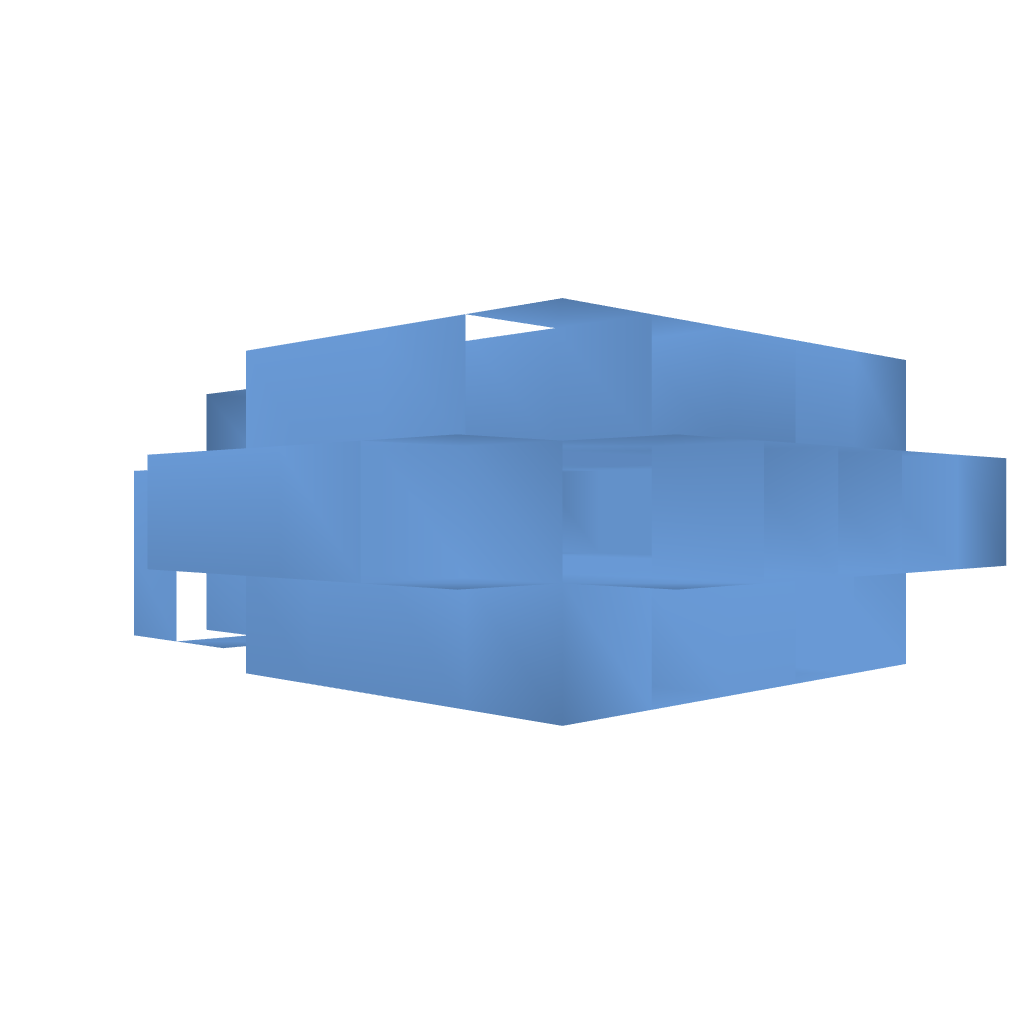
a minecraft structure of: DiamondOre Generator bad low quality